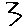
Label: zigzag